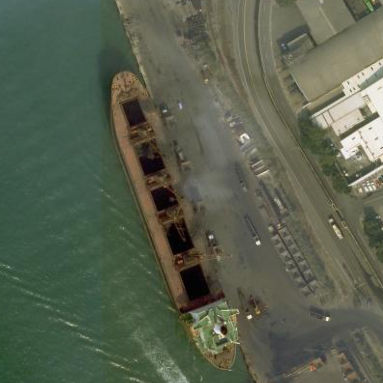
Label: Cargo_ship